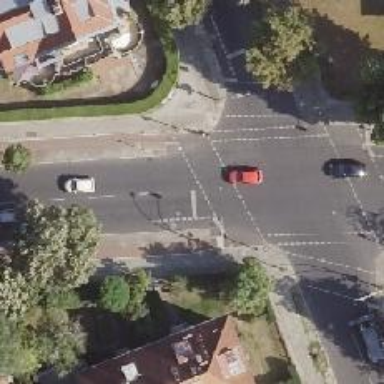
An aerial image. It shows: Road with traffic signals.